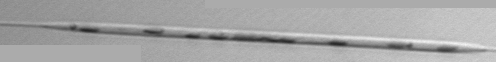
Label: Rhizosolenia